Interaction volume radius: 10 \u00c5
Interaction volume height: 20 \u00c5
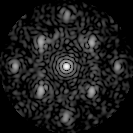
Disorder parameter: 0.4625